Interaction volume radius: 5 \u00c5
Interaction volume height: 45 \u00c5
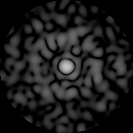
Disorder parameter: 0.7802